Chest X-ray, PA view. Patient: 30 years old, sex M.
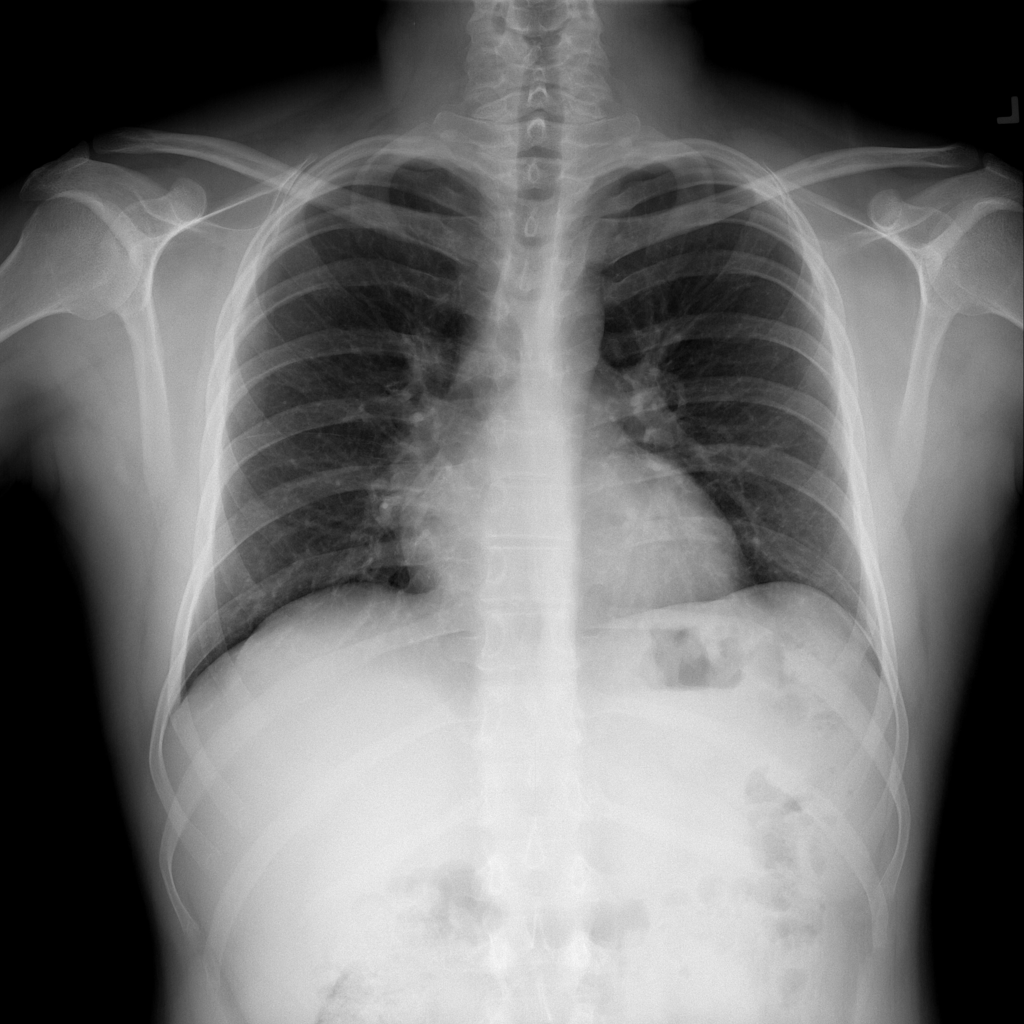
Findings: No Finding